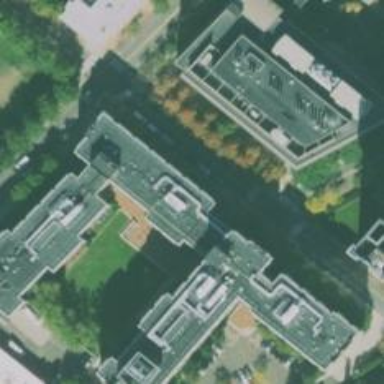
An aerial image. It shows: Office building.